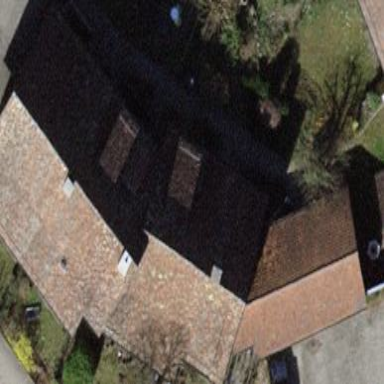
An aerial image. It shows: Terrace-style building with gabled roof.